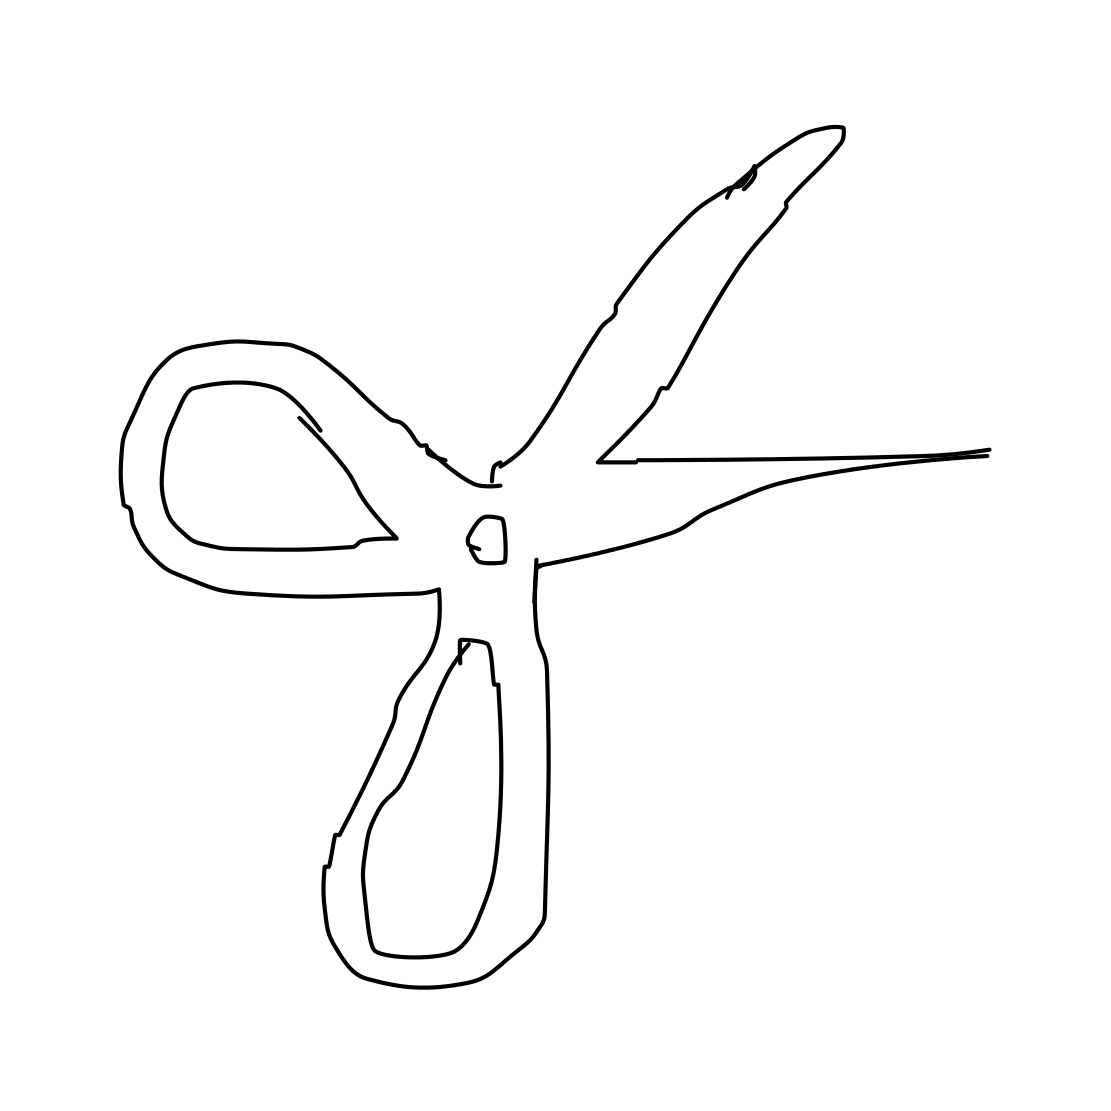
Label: scissors